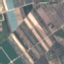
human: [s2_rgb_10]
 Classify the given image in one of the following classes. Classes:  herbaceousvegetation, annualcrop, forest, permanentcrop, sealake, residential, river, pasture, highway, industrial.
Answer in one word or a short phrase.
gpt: PermanentCrop